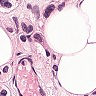
Metastatic tissue present: yes